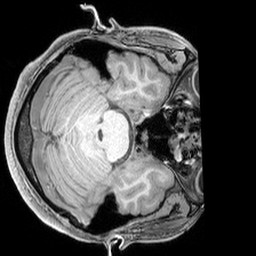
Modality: T1w
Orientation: axial
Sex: male
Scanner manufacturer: siemens
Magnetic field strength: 3 T
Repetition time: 2.3 s
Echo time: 0.00226 s